Field crop: maize
Growth stage: 2
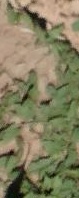
Species: convolvulus